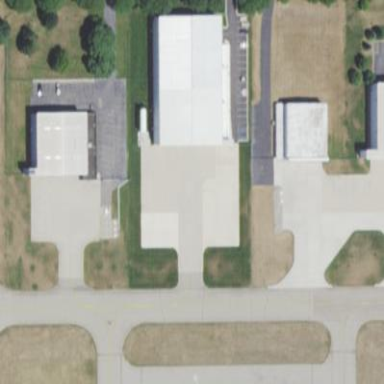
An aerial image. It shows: Apron at the airport.